Field crop: maize
Growth stage: 2
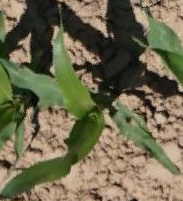
Species: maize